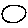
Label: circle